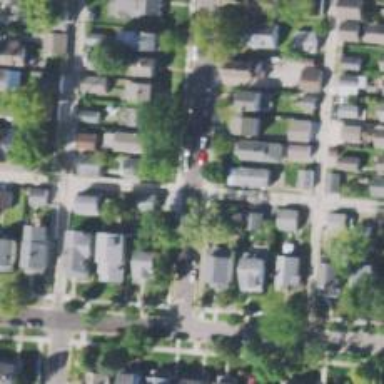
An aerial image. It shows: Alleyway designated as service road.